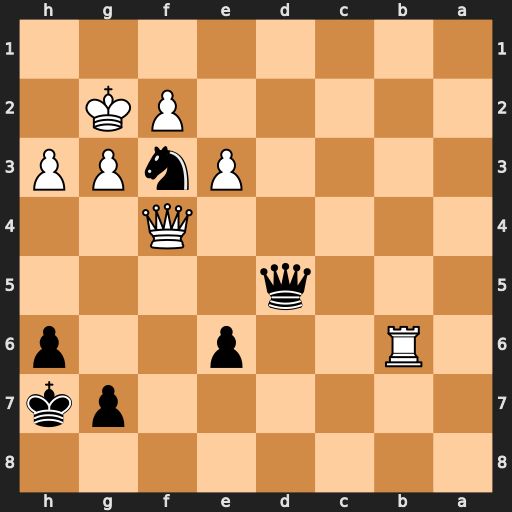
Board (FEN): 8/6pk/1R2p2p/3q4/5Q2/4PnPP/5PK1/8
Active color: b
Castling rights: -
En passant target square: -
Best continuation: Nh4+ Kf1 Qd1#